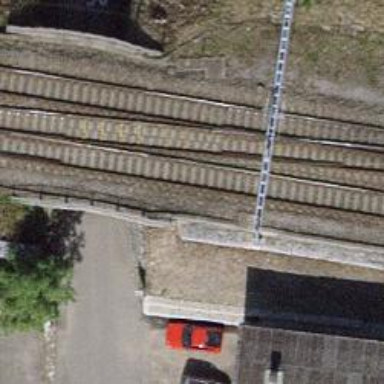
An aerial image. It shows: Bridge with electrified railway tracks featuring contact line.